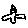
Label: bird